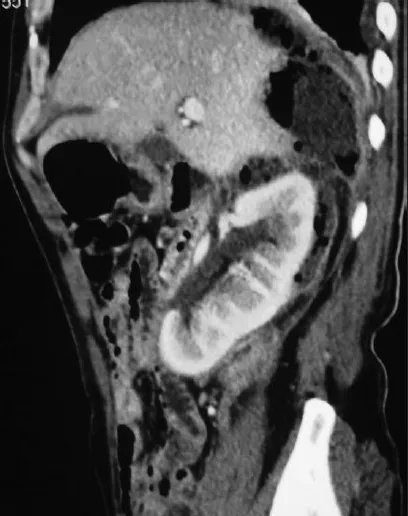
Sagittal reformat CT image showing right perinephric abscess reaching superiorly upto bare area of liver with inflammed appendix at its lower end below right kidney.
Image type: radiology (ct)